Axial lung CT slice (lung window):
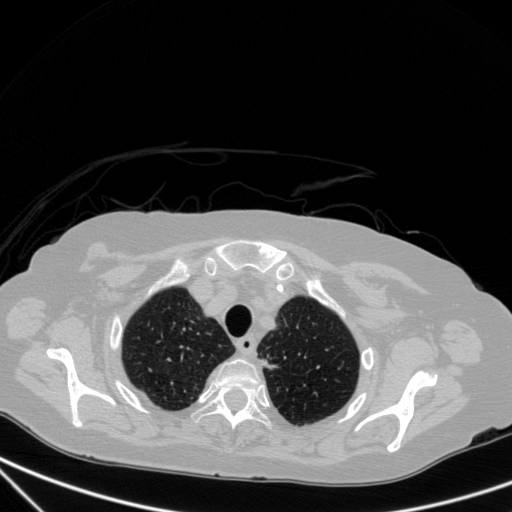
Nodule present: no